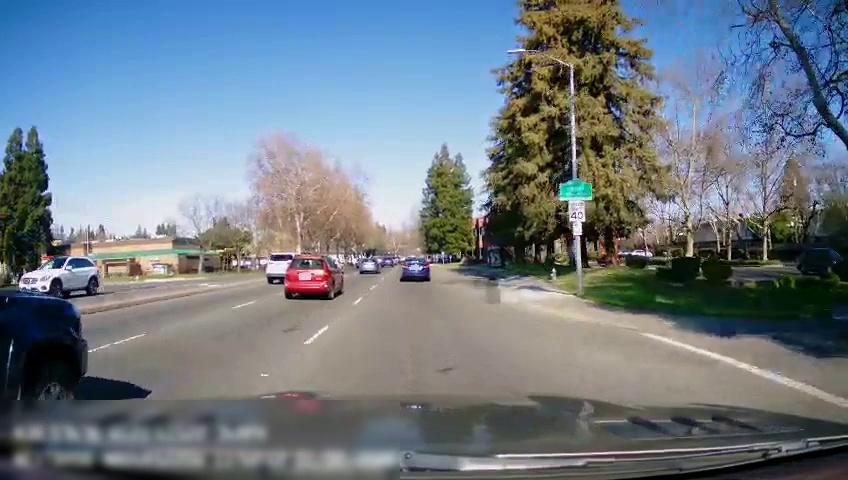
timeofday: Day
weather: Sunny
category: Drivable Space
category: Drivable Space
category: Vehicles | SUV
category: Vehicles | Truck
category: Vehicles | Car
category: Vehicles | Car
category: Vehicles | Car
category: Vehicles | SUV
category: Vehicles | Car
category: Lanes | Current Lane
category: Lanes | Alternate Lane
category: Traffic | Signs
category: Traffic | Signs